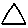
Label: triangle